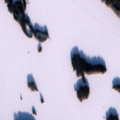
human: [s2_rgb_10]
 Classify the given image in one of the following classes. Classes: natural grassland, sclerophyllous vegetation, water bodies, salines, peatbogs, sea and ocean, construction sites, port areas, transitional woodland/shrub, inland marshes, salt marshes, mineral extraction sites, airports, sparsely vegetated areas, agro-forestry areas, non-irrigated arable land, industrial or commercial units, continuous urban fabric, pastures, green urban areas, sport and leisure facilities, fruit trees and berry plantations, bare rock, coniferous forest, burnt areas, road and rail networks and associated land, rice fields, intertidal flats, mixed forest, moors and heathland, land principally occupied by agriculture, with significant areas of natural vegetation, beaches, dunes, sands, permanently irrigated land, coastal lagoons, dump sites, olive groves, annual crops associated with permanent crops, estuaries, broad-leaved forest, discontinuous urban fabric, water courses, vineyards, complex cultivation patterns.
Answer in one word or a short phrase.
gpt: coniferous forest, mixed forest, water bodies